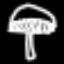
Label: mushroom